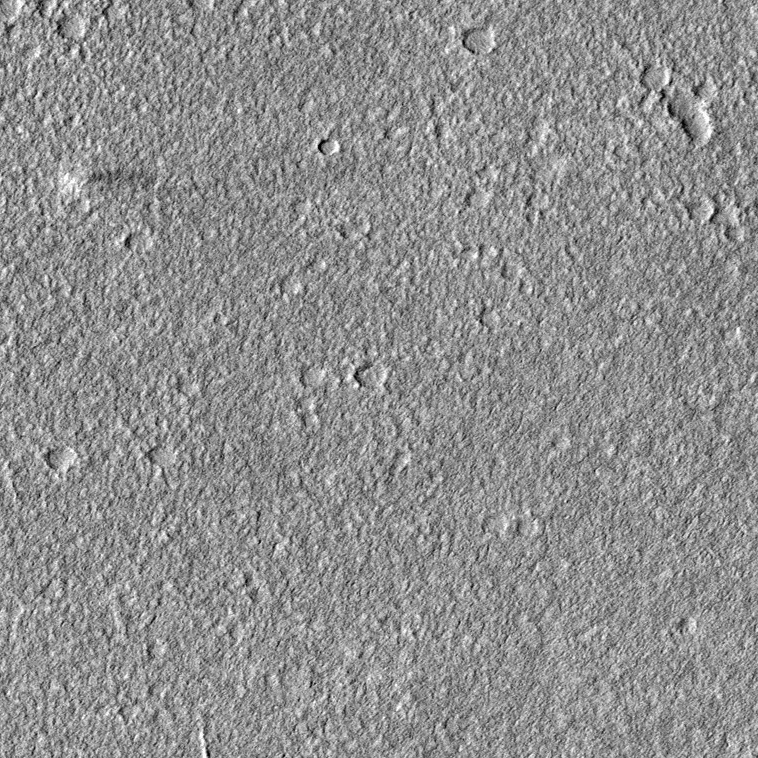
Label: dustdevil